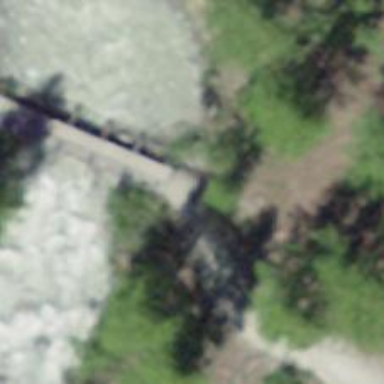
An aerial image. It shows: Path with unpaved surface that includes bridge.